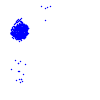
Particle: electron